Field crop: maize
Growth stage: 2
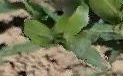
Species: maize